Question: I am trying to write a query to find the top sales person in the shop and trying to Display the employee name, the shop where he/she is employed and the value of sales. I only want to output the employee with highest number of sales at the moment, my query outputs all the employees with their figures.
'''
SELECT empnin, shopname, SUM( Rentalrate ) AS Sales
FROM frs_FilmRental
NATURAL JOIN frs_Shop
GROUP BY empnin
'''
This is the following results I get with my query:

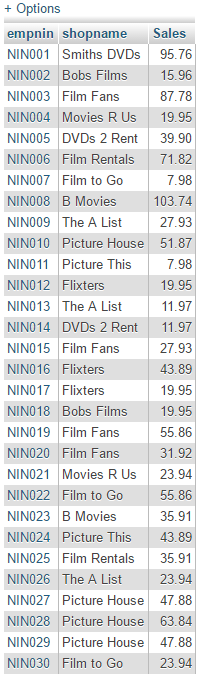
Answer: If you want the top sales person per shop, then you need to filter. This is best done in the 'WHERE' clause.
In MySQL, this type of query is actually most easily accomplished using variables:
'''
select fs.*
from (select fs.*,
(@rn := if(@s = shopname, @rn + 1,
if(@s := shopname, 1, 1)
)
) as rn
from (select fr.empnin, s.shopname, SUM(fr.Rentalrate) AS Sales
from frs_FilmRental fr join
frs_Shop s
using (??) -- add the appropriate column here
group by empnin
) fs cross join
(select @rn := 0, @s := '') params
order by shopname, sales desc
) fs
where rn = 1;
'''
Also, don't use 'natural join'. It is a bug waiting to happen, because it hides the keys used for joining and some unexpected columns might end up being used.